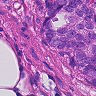
Metastatic tissue present: yes